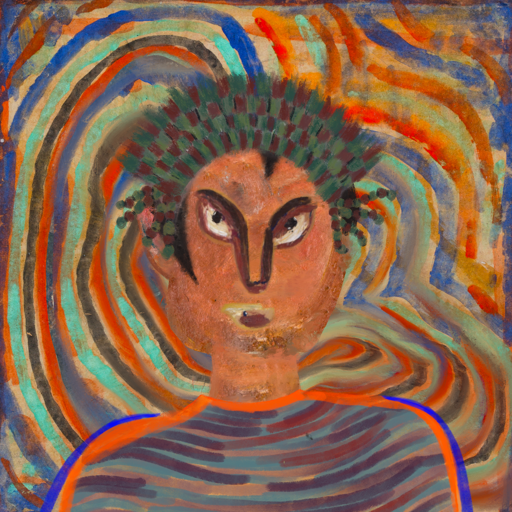
Background: Sisters, Head And Neck Front: Boggyland, Face Front: After_Raid, Bust: Experience, Hair Front: Roy_Bahadur, Head Accessory: After_Raid_Crown, Second Necklace: Blank, Necklace: Blank, Baby: Blank